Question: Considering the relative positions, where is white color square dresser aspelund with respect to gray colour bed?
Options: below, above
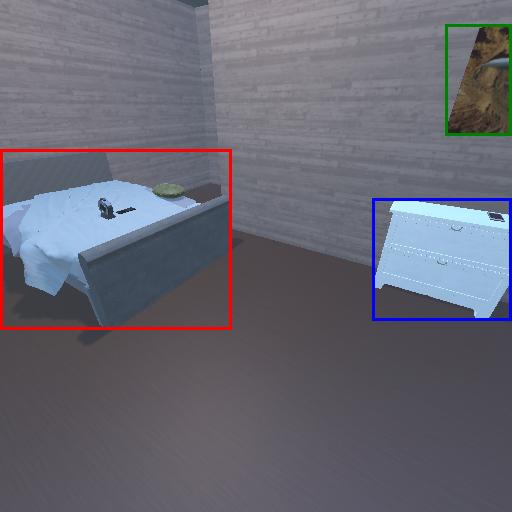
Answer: below